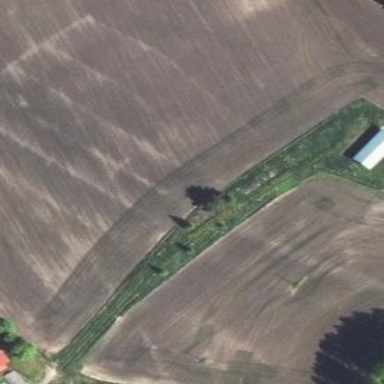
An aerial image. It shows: Farmyard area.